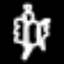
Label: angel